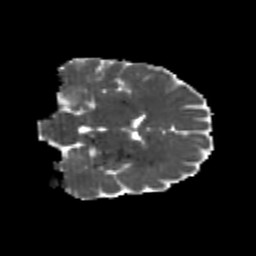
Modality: MD
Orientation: coronal
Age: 25
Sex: male
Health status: healthy
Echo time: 0.074 s